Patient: sex M, age 72
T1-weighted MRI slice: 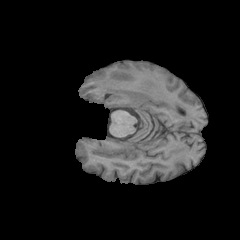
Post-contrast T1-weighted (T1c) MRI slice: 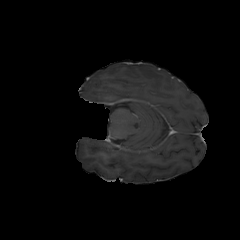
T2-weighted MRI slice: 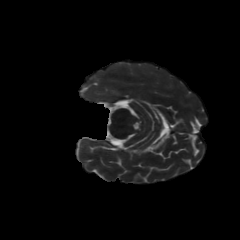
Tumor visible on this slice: yes
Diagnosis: Glioblastoma, IDH-wildtype
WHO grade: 4